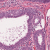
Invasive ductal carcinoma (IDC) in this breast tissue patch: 0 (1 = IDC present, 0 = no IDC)